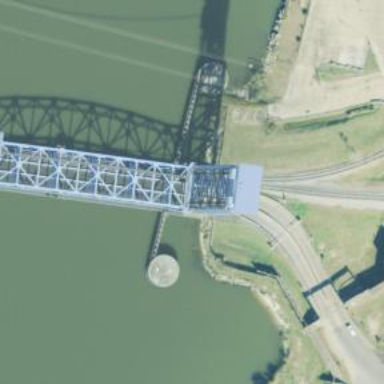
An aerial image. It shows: Tertiary road crossing lift bridge.